Field crop: maize
Growth stage: 2
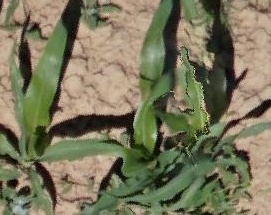
Species: maize